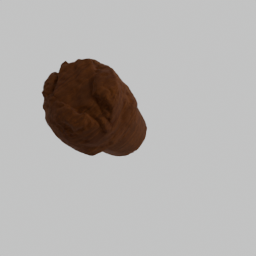
Label: architecture